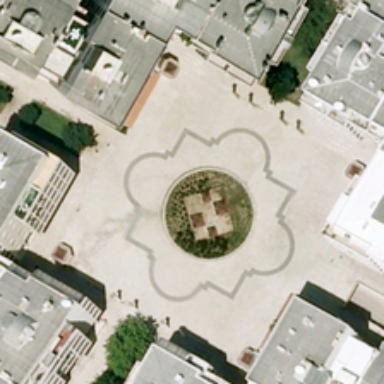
Lots of white building in the picture .